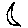
Label: moon